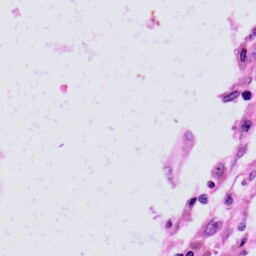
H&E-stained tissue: Skin